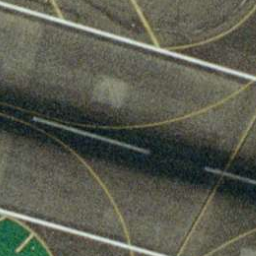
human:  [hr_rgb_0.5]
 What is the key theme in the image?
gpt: runway